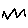
Label: zigzag